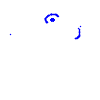
Particle: pion